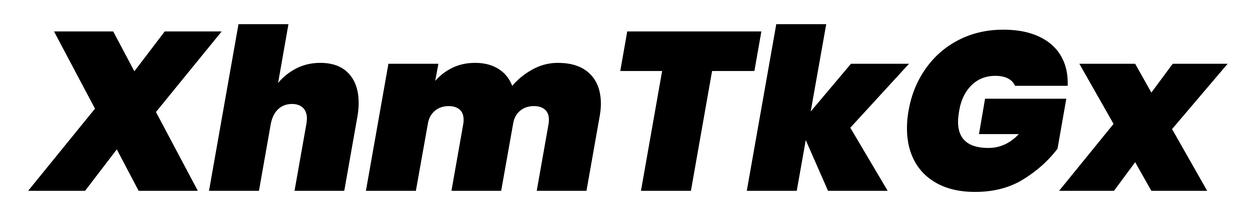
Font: Poppins-BlackItalic